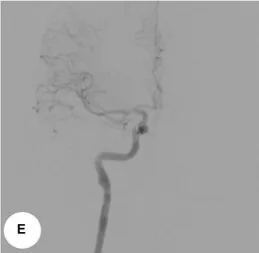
An instrumental examination of Case 2. (C) Postoperative control angiograms reveal stent deployment and aneurysm exclusion from the blood circulation. Anterior-posterior projection.
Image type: radiology (ct)